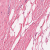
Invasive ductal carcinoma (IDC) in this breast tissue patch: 0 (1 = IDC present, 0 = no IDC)